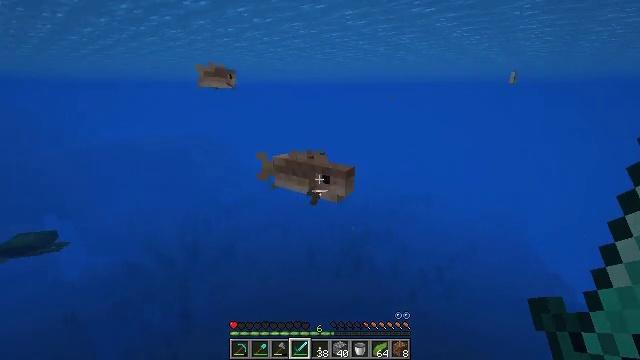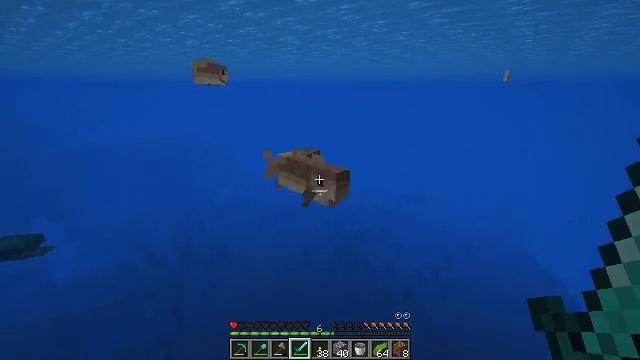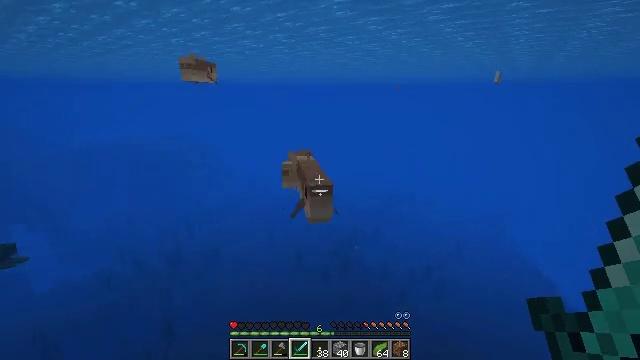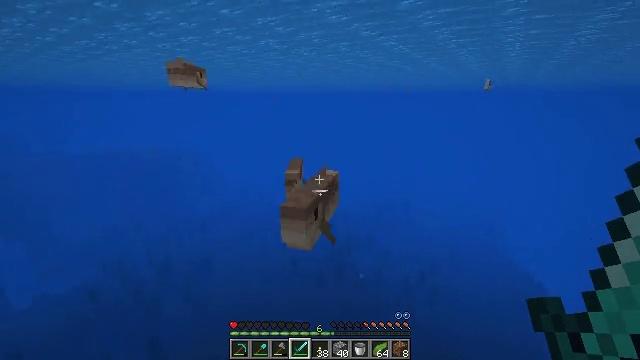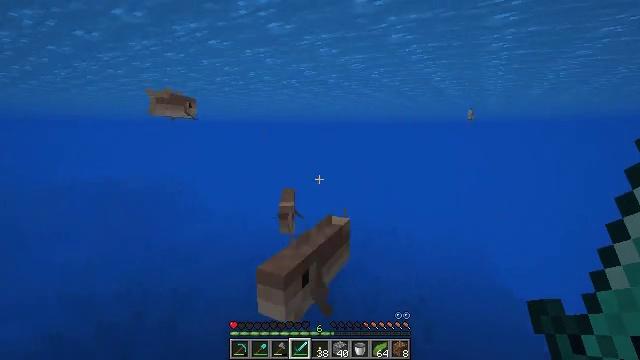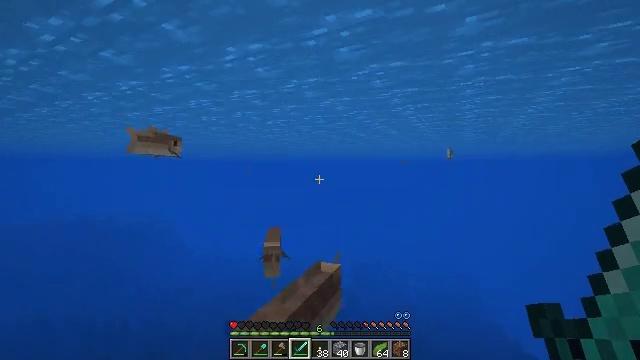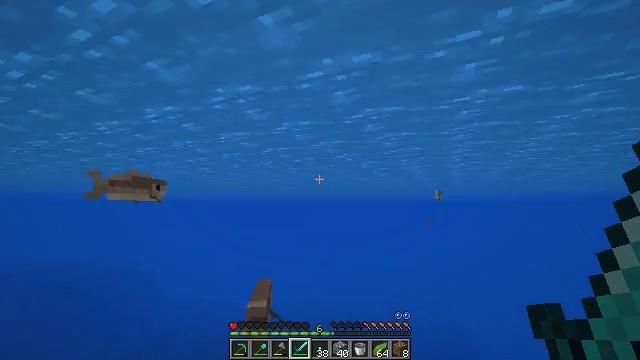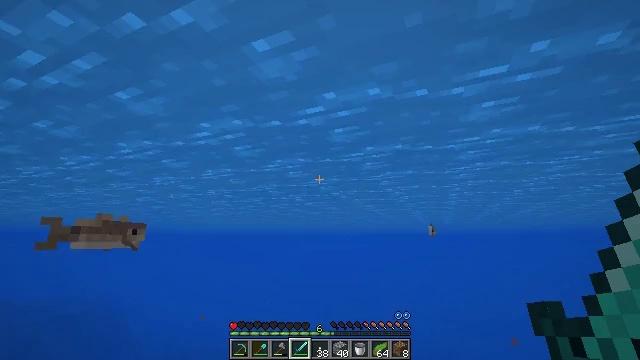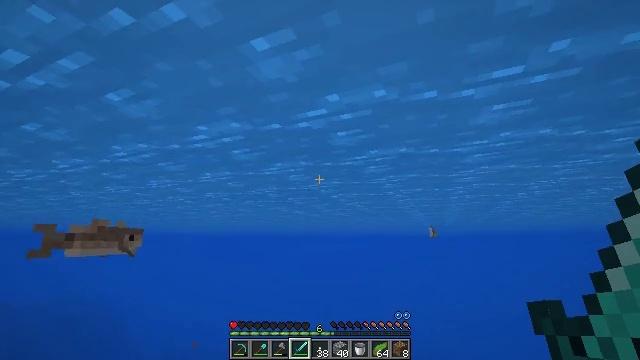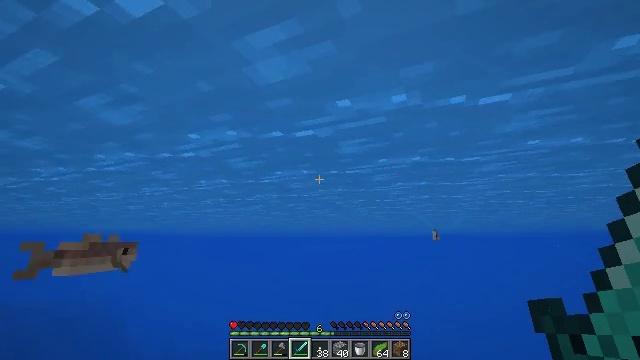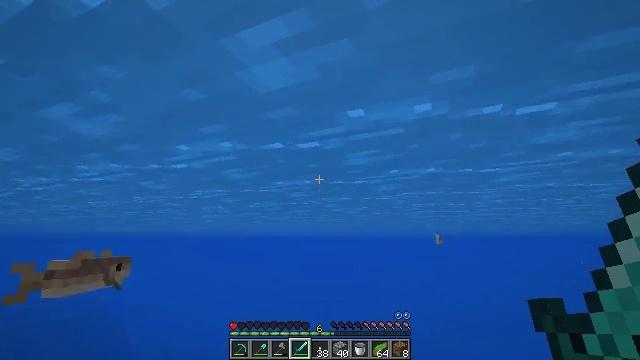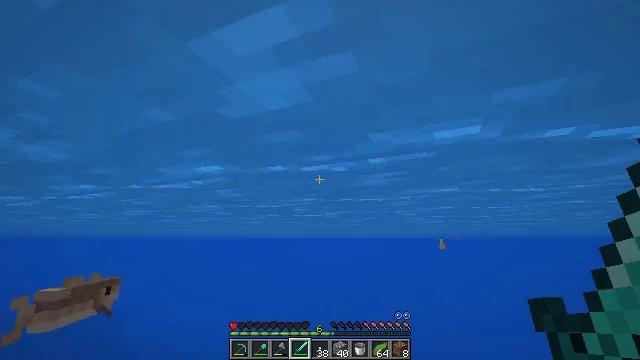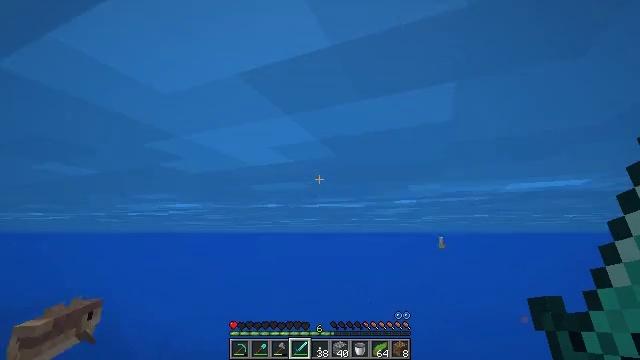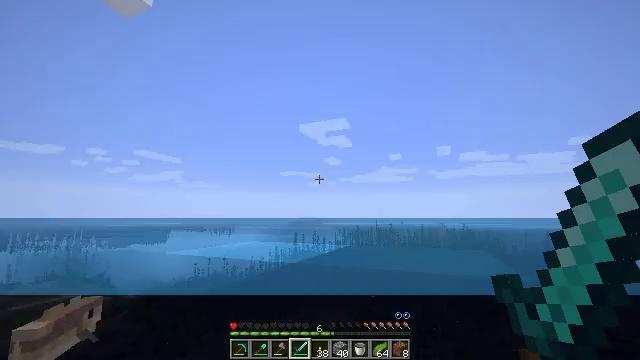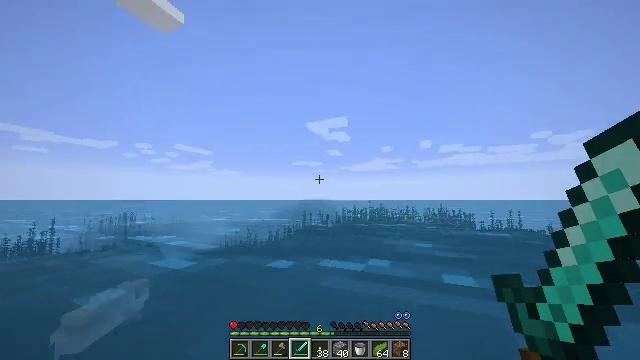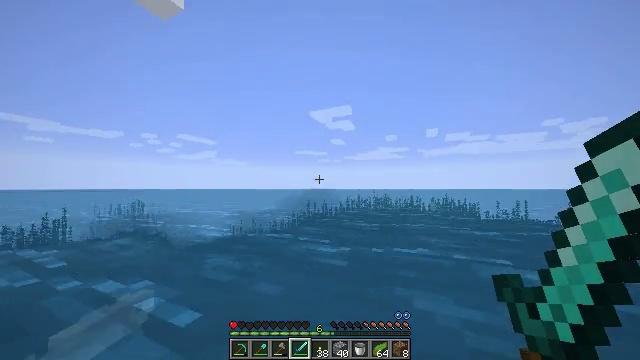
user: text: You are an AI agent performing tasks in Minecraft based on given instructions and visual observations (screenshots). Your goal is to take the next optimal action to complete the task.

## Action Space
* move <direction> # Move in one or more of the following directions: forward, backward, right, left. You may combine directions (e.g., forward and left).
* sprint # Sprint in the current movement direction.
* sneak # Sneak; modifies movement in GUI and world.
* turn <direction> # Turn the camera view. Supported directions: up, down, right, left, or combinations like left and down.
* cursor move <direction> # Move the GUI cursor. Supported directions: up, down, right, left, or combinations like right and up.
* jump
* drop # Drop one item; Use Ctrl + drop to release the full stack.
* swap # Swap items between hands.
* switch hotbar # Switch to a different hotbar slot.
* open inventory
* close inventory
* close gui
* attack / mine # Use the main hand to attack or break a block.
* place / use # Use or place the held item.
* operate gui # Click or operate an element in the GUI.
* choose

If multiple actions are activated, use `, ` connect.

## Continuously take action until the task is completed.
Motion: motion action
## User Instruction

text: Drop a lily of the valley.
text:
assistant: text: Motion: move forward, sprint, turn right, jump
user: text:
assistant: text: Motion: move forward, sprint, turn right, jump
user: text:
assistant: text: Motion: move forward, sprint, turn right and up, jump
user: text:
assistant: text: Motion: move forward, sprint, turn right and up, jump
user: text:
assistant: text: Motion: move forward, sprint, turn right and up, jump
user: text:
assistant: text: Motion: move forward, sprint, turn right and up, jump
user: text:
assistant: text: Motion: move forward, sprint, turn right and up, jump
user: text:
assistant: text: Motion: move forward, sprint, jump
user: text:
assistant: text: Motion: move forward, sprint, jump
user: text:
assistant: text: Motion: move forward, sprint, jump
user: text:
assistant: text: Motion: move forward, sprint, jump
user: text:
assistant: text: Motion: move forward, sprint, turn down, jump
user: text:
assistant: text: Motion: move forward, sprint, turn down, jump
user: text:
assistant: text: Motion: move forward, sprint, turn left and down, jump
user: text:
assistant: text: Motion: move forward, sprint, turn left and down, jump
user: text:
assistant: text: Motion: move forward, sprint, turn left and down, jump
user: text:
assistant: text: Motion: move forward, sprint, turn left and down, jump
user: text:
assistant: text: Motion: move forward, sprint, turn left and down, jump
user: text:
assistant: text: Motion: move forward, turn left and down, jump
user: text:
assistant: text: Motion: move forward, turn left and down
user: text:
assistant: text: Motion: move forward, turn left and down
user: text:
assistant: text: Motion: move forward, turn left
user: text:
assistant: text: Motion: move forward, turn left
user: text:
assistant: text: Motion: move forward, turn left and down
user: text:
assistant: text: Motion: move forward, turn left and down
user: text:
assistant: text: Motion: move forward, turn left and down
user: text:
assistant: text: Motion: move forward, turn left and down
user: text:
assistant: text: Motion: move forward, turn left
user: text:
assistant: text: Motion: move forward, turn left
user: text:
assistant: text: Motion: move forward, turn left, open inventory